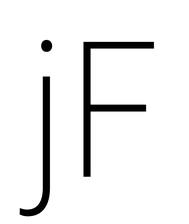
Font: Roboto_Condensed_ExtraLight